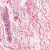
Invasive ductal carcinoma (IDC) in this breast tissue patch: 0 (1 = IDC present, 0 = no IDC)